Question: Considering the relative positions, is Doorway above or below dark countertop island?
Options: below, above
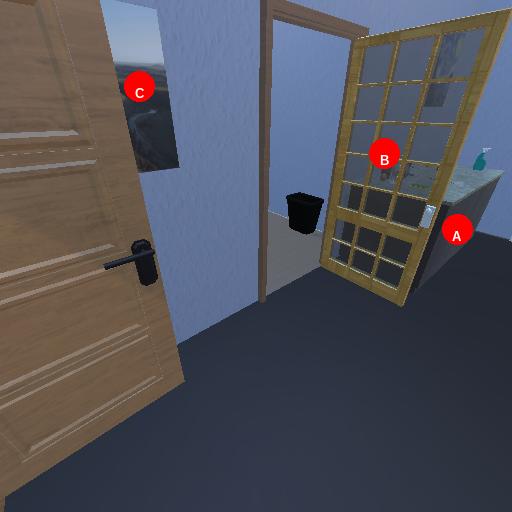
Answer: below